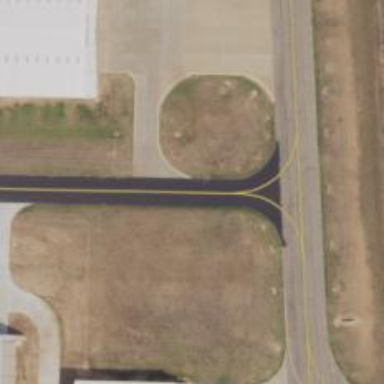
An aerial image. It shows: Image of taxiway at airport.